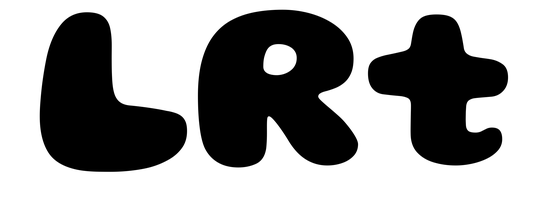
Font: Gluten_ExtraBold